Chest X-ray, PA view. Patient: 58 years old, sex F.
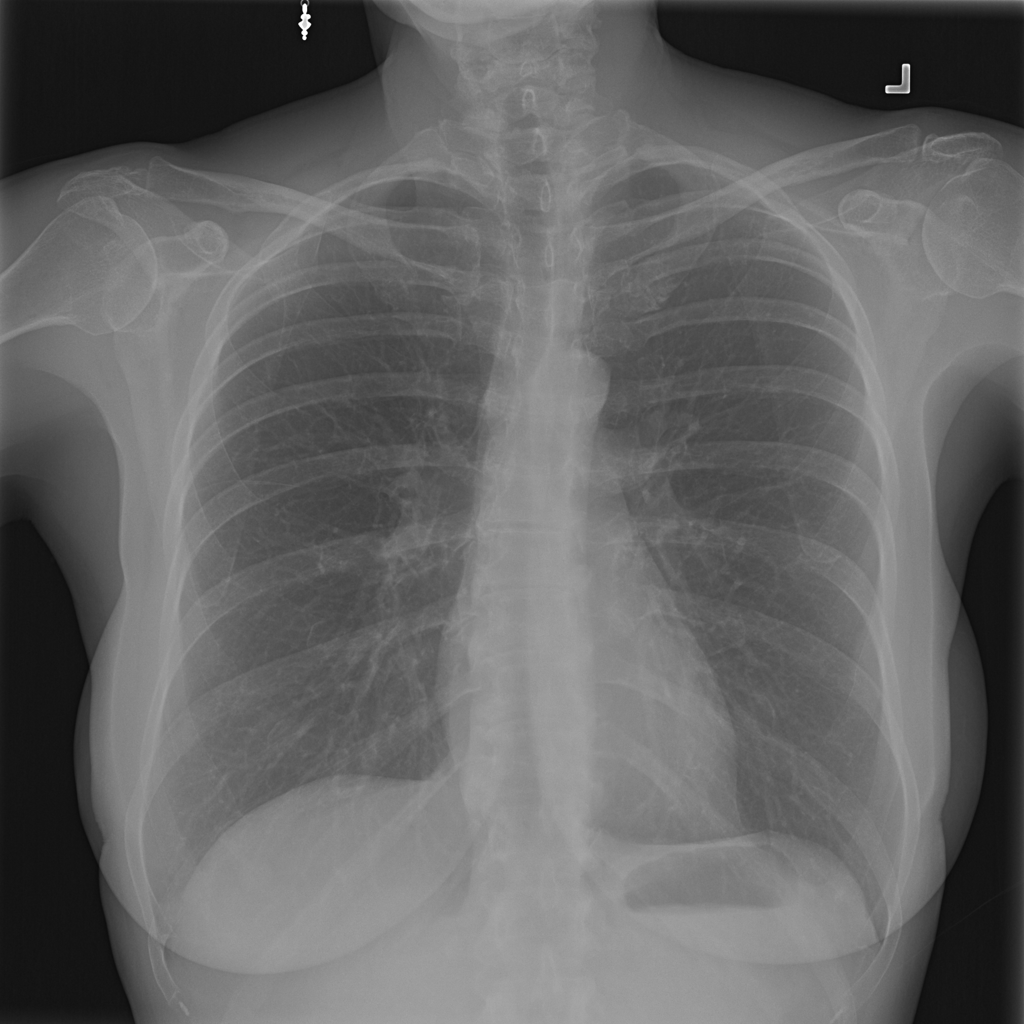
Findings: No Finding